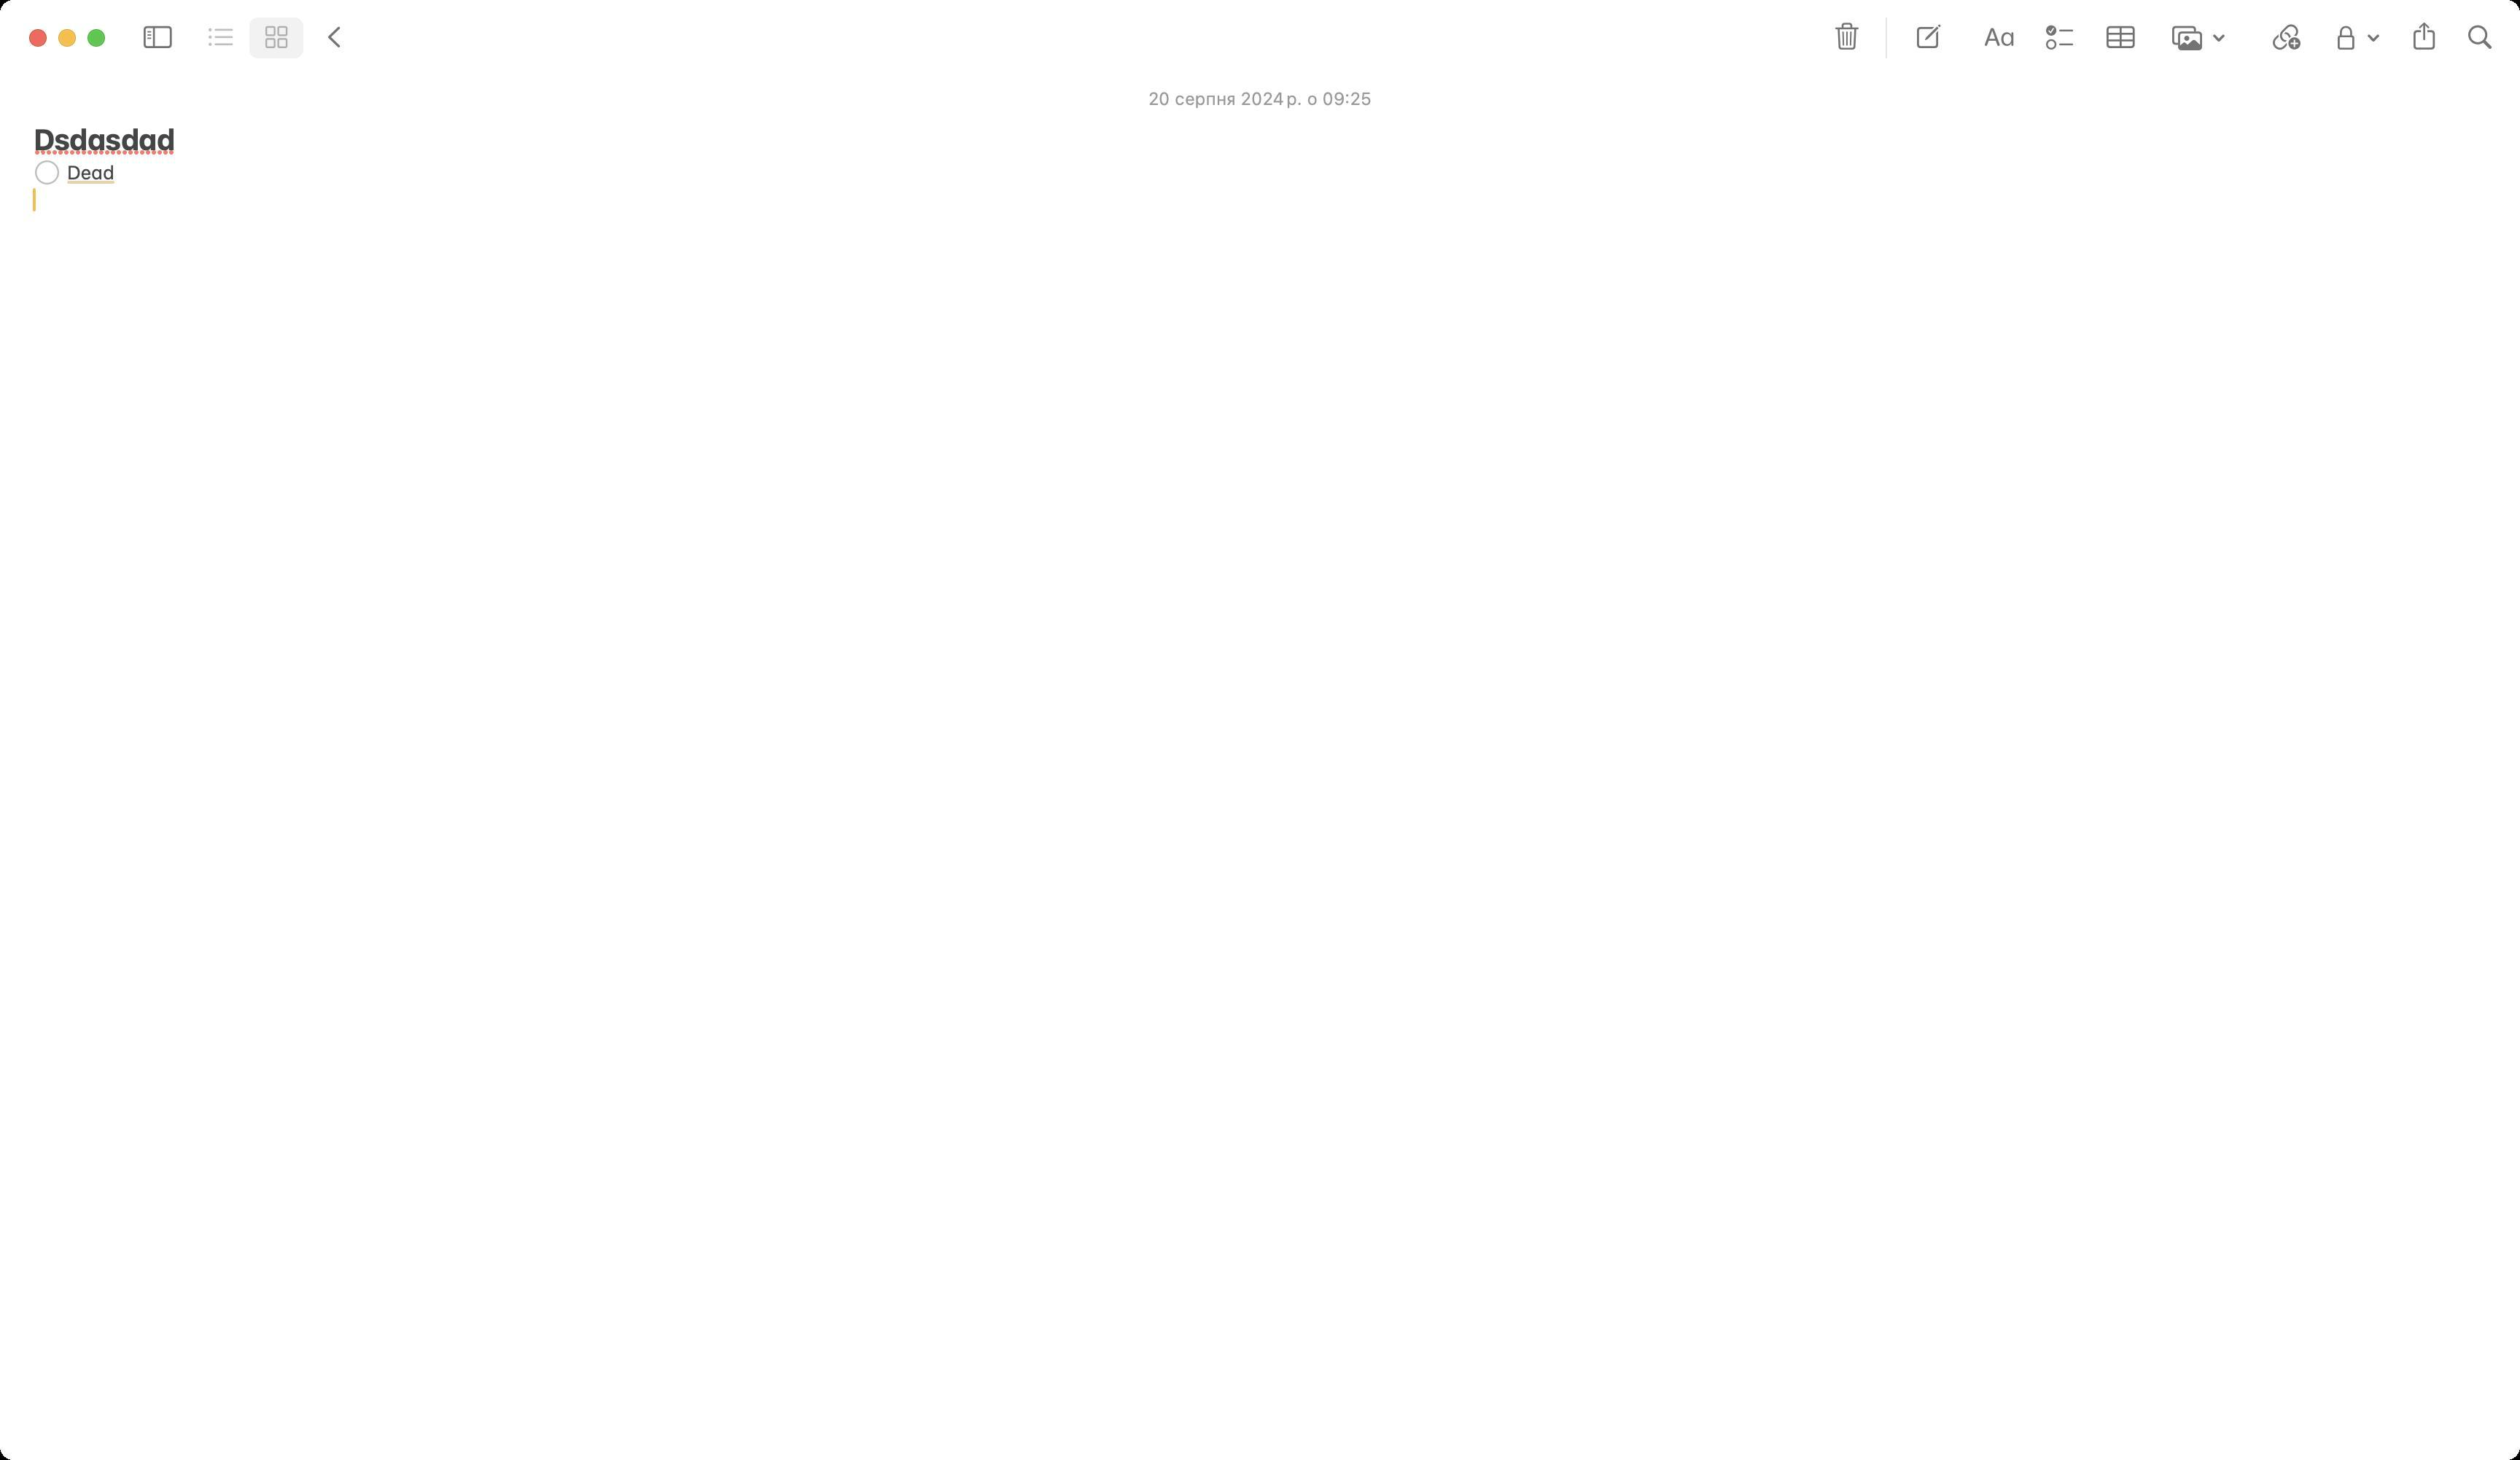
Accessibility tree:
{"name": "Нотатки", "role": "AXWindow", "description": null, "role_description": "звичайне вікно", "value": null, "position": "0.00;54.00", "size": "1728;1001", "children": [{"name": null, "role": "AXSplitGroup", "description": null, "role_description": "група розділених областей", "value": null, "position": "0.00;0.00", "size": "1728;1001", "children": [{"name": null, "role": "AXSplitter", "description": null, "role_description": "роздільник", "value": -1.0, "position": "-1.00;52.00", "size": "1;949", "children": []}, {"name": null, "role": "AXStaticText", "description": null, "role_description": "текст", "value": "20 серпня 2024 р. о 09:25", "position": "787.50;60.00", "size": "153;15", "children": []}, {"name": null, "role": "AXScrollArea", "description": null, "role_description": "область прокручування", "value": null, "position": "0.00;52.00", "size": "1728;949", "children": [{"name": null, "role": "AXTextArea", "description": null, "role_description": "область вводу тексту", "value": "Dsdasdad\nDead\n", "position": "0.00;52.00", "size": "1728;949", "children": []}, {"name": null, "role": "AXScrollBar", "description": null, "role_description": "смуга прокручування", "value": 0.0, "position": "1712.00;52.00", "size": "16;949", "children": []}]}, {"name": null, "role": "AXSplitter", "description": null, "role_description": "роздільник", "value": 1728.0, "position": "1728.00;52.00", "size": "1;949", "children": []}]}, {"name": null, "role": "AXToolbar", "description": null, "role_description": "панель інструментів", "value": null, "position": "0.00;0.00", "size": "1728;52", "children": [{"name": null, "role": "AXButton", "description": "Папки", "role_description": "кнопка", "value": null, "position": "87.00;0.00", "size": "42;52", "children": []}, {"name": null, "role": "AXGroup", "description": null, "role_description": "група", "value": null, "position": "129.00;0.00", "size": "83;52", "children": [{"name": null, "role": "AXRadioGroup", "description": null, "role_description": "радіо-група", "value": "{\n    \"name\": null,\n    \"role\": \"AXRadioButton\",\n    \"description\": \"\\u0421\\u0456\\u0442\\u043a\\u0430\",\n    \"role_description\": \"\\u0440\\u0430\\u0434\\u0456\\u043e-\\u043a\\u043d\\u043e\\u043f\\u043a\\u0430\",\n    \"value\": 1,\n    \"position\": \"171.00;6.00\",\n    \"size\": \"43;40\",\n    \"children\": []\n}", "position": "127.00;6.00", "size": "87;40", "children": [{"name": null, "role": "AXRadioButton", "description": "Список", "role_description": "радіо-кнопка", "value": 0, "position": "127.00;6.00", "size": "44;40", "children": []}, {"name": null, "role": "AXRadioButton", "description": "Сітка", "role_description": "радіо-кнопка", "value": 1, "position": "171.00;6.00", "size": "43;40", "children": []}]}]}, {"name": null, "role": "AXButton", "description": "Назад", "role_description": "кнопка", "value": null, "position": "212.00;0.00", "size": "36;52", "children": []}, {"name": null, "role": "AXButton", "description": "Видалити", "role_description": "кнопка", "value": null, "position": "1248.00;0.00", "size": "37;52", "children": []}, {"name": null, "role": "AXButton", "description": "Нова нотатка", "role_description": "кнопка", "value": null, "position": "1302.00;0.00", "size": "39;52", "children": []}, {"name": null, "role": "AXButton", "description": "Формат", "role_description": "кнопка", "value": null, "position": "1350.00;0.00", "size": "42;52", "children": []}, {"name": null, "role": "AXButton", "description": "Контрольний список", "role_description": "кнопка", "value": "Увімкнено", "position": "1392.00;0.00", "size": "41;52", "children": []}, {"name": null, "role": "AXButton", "description": "Таблиця", "role_description": "кнопка", "value": null, "position": "1433.00;0.00", "size": "42;52", "children": []}, {"name": null, "role": "AXMenuButton", "description": "Медіавміст", "role_description": "кнопка меню", "value": null, "position": "1475.00;0.00", "size": "63;52", "children": [{"name": "", "role": "AXMenuButton", "description": "Медіавміст", "role_description": "кнопка меню", "value": null, "position": "1474.50;6.00", "size": "64;40", "children": []}]}, {"name": null, "role": "AXButton", "description": "Посилання", "role_description": "кнопка", "value": null, "position": "1547.00;0.00", "size": "40;52", "children": []}, {"name": null, "role": "AXMenuButton", "description": "Замкнути", "role_description": "кнопка меню", "value": "замкнено", "position": "1587.00;0.00", "size": "57;52", "children": [{"name": "", "role": "AXMenuButton", "description": "Замкнути", "role_description": "кнопка меню", "value": "замкнено", "position": "1586.50;6.00", "size": "58;40", "children": []}]}, {"name": null, "role": "AXButton", "description": "Поширити цю нотатку", "role_description": "кнопка", "value": null, "position": "1644.00;0.00", "size": "37;52", "children": []}, {"name": null, "role": "AXGroup", "description": null, "role_description": "група", "value": null, "position": "1681.00;0.00", "size": "39;52", "children": [{"name": "", "role": "AXButton", "description": "Пошук", "role_description": "кнопка", "value": null, "position": "1679.50;6.00", "size": "42;40", "children": []}]}]}, {"name": null, "role": "AXButton", "description": null, "role_description": "кнопка закривання", "value": null, "position": "19.00;18.00", "size": "14;16", "children": []}, {"name": null, "role": "AXButton", "description": null, "role_description": "кнопка повноекранного режиму", "value": null, "position": "59.00;18.00", "size": "14;16", "children": [{"name": null, "role": "AXGroup", "description": null, "role_description": "група", "value": null, "position": "59.00;18.00", "size": "14;16", "children": [{"name": null, "role": "AXGroup", "description": null, "role_description": "група", "value": null, "position": "59.00;18.00", "size": "14;16", "children": []}]}]}, {"name": null, "role": "AXButton", "description": null, "role_description": "кнопка згортання", "value": null, "position": "39.00;18.00", "size": "14;16", "children": []}]}